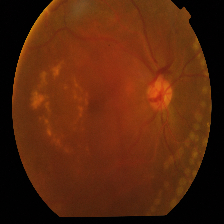
Diabetic retinopathy grade: Proliferative DR